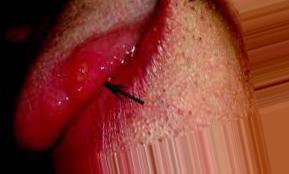
Condition: Mouth Ulcer